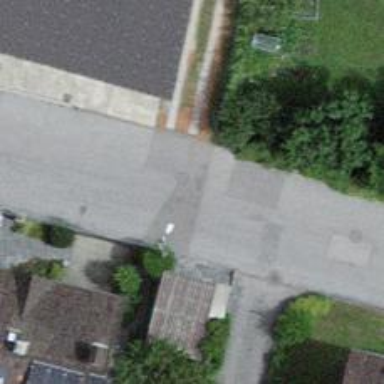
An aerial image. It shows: Smooth asphalt road in residential area.